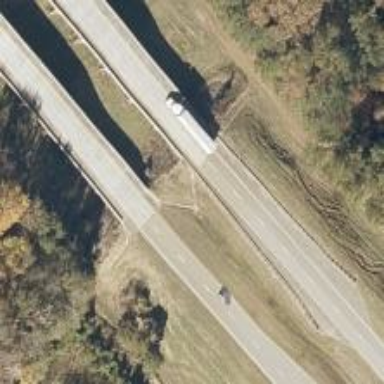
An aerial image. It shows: Bridge over trunk highway with expressway.